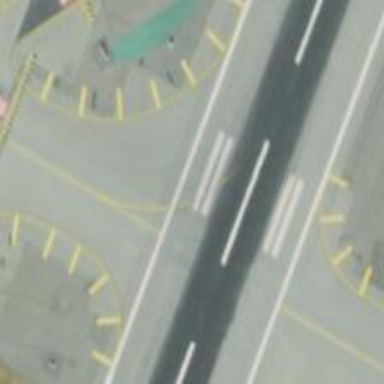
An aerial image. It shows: Image of taxiway at airport.